Question: Been researching and adjusting the following code, but aligning the text with even spacing is eluding me. I am able to accomplish this easily with a table element, but I want to master Flex Box methods. Any help appreciated.
Screen Shot of text-alignment issue:

'''
#navbar-menu-button-mobile,
#navbar-container-mobile {
display: flex !important;
}
/* === Navigation Drop-down Menu === */
#navbar-container-mobile {
margin-top: 74px;
padding: 0 1%;
background: white;
}
.navbar-menu-item-mobile {
display: flex;
flex-direction: row;
align-items: center;
justify-content: flex-start;
}
'''
'''
<link rel="stylesheet" href="https://stackpath.bootstrapcdn.com/font-awesome/4.7.0/css/font-awesome.min.css" />
<div id="navbar-container-mobile" class="container">
<div id="navbar-collapse-mobile" class="collapse w-100">
<div class="navbar-menu-item-mobile">
<div class="fa fa-calendar"></div><div class="pr-2"></div><div>Calendar</div>
</div>
<div class="navbar-menu-item-mobile">
<div class="fa fa-compass"></div><div class="pr-2"></div><div>Locations</div>
</div>
<div class="navbar-menu-item-mobile">
<div class="fa fa-heartbeat"></div><div class="pr-2"></div><div>Physicians</div>
</div>
<div class="navbar-menu-item-mobile">
<div class="fa fa-random"></div><div class="pr-2"></div><div>Trades</div>
</div>
<div class="navbar-menu-item-mobile">
<div class="fa fa-user"></div><div class="pr-2"></div><div>Personal</div>
</div>
<div class="navbar-menu-item-mobile">
<div class="fa fa-cog"></div><div class="pr-2"></div><div>Settings</div>
</div>
<div class="dropdown-divider"></div>
<div class="navbar-menu-item-mobile">
<div class="fa fa-sign-out"></div><div class="pr-2"></div><div>Sign Out</div>
</div>
</div>
</div>
'''
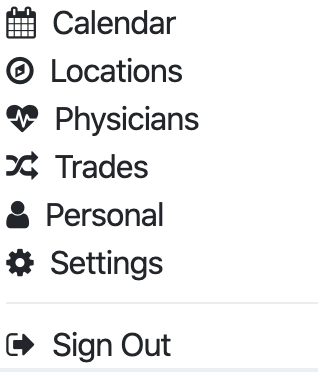
Answer: Example below assuming that you're using FontAweosme , Please follow this :
'''
<div class="navbar-menu-item-mobile">
<i class="menu icons"></i>
<div>Menu label</div>
</div>
'''
And you need to set , to the icons:
'''
.navbar-menu-item-mobile .fa {
width: 15px;
margin-right: 10px;
}
'''
'''
#navbar-menu-button-mobile,
#navbar-container-mobile {
display: flex !important;
}
/* Add this */
.navbar-menu-item-mobile .fa {
width: 15px;
margin-right: 10px;
}
/* === Navigation Drop-down Menu === */
#navbar-container-mobile {
margin-top: 74px;
padding: 0 1%;
background: white;
}
.navbar-menu-item-mobile {
display: flex;
flex-direction: row;
align-items: center;
justify-content: flex-start;
}
'''
'''
<link rel="stylesheet" href="https://stackpath.bootstrapcdn.com/bootstrap/4.4.1/css/bootstrap.min.css" integrity="sha384-Vkoo8x4CGsO3+Hhxv8T/Q5PaXtkKtu6ug5TOeNV6gBiFeWPGFN9MuhOf23Q9Ifjh" crossorigin="anonymous">
<link rel="stylesheet" href="https://stackpath.bootstrapcdn.com/font-awesome/4.7.0/css/font-awesome.min.css">
<div id="navbar-container-mobile" class="container">
<!-- Removed collapse class for testing -->
<div id="navbar-collapse-mobile" class="w-100">
<div class="navbar-menu-item-mobile">
<i class="fa fa-calendar"></i>
<div>Calendar</div>
</div>
<div class="navbar-menu-item-mobile">
<i class="fa fa-compass"></i>
<div>Locations</div>
</div>
<div class="navbar-menu-item-mobile">
<i class="fa fa-heartbeat"></i>
<div>Physicians</div>
</div>
<div class="navbar-menu-item-mobile">
<i class="fa fa-random"></i>
<div>Trades</div>
</div>
<div class="navbar-menu-item-mobile">
<i class="fa fa-user"></i>
<div>Personal</div>
</div>
<div class="navbar-menu-item-mobile">
<div class="fa fa-cog"></div>
<div>Settings</div>
</div>
<div class="dropdown-divider"></div>
<div class="navbar-menu-item-mobile">
<i class="fa fa-sign-out "></i>
<div>Sign Out</div>
</div>
</div>
</div>
'''